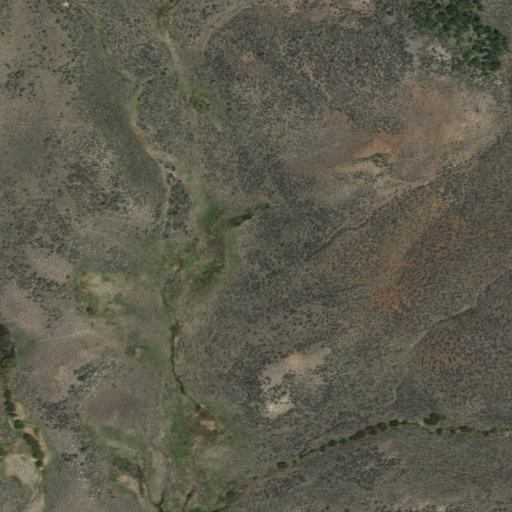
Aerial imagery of depression(s) in Idaho named Browns Basin containing only shrub